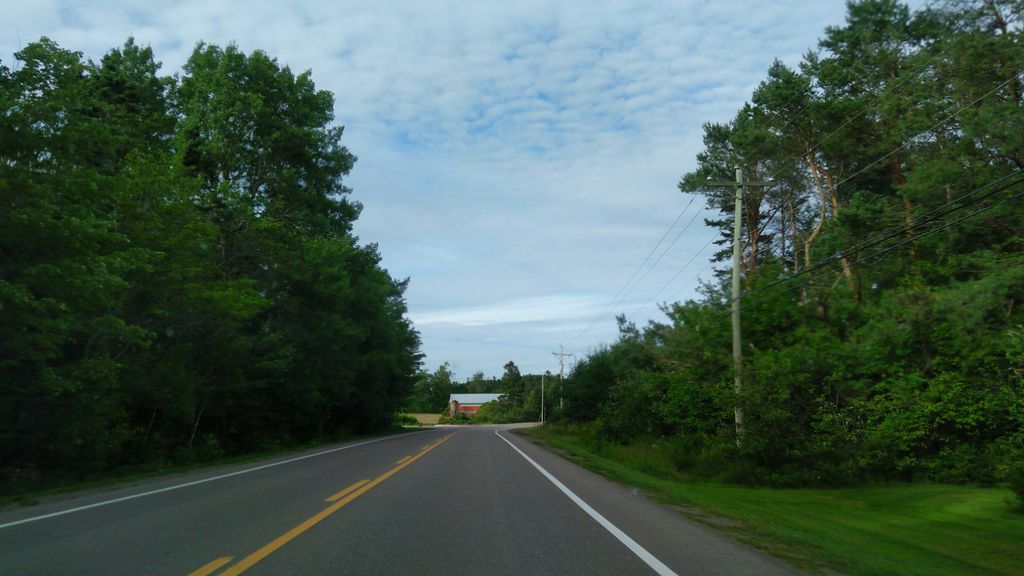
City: charlottetown